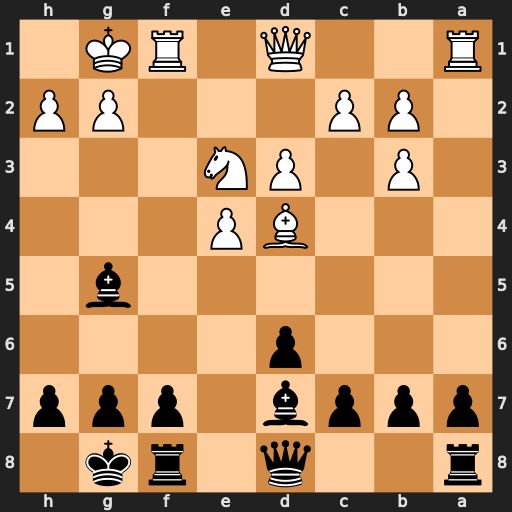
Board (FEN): r2q1rk1/pppb1ppp/3p4/6b1/3BP3/1P1PN3/1PP3PP/R2Q1RK1
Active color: b
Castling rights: -
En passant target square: -
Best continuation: c5 Bxc5 dxc5